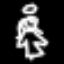
Label: angel